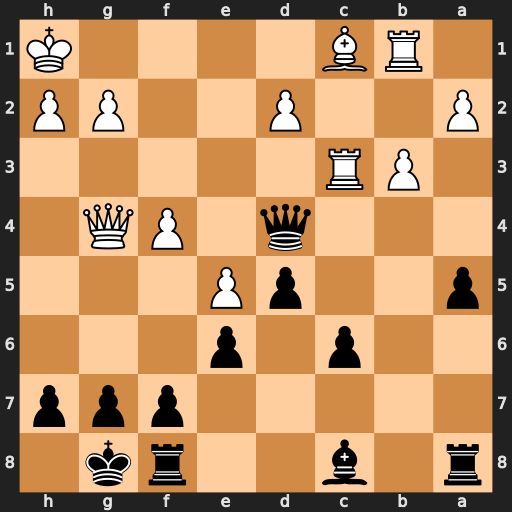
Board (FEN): r1b2rk1/5ppp/2p1p3/p2pP3/3q1PQ1/1PR5/P2P2PP/1RB4K
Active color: b
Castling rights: -
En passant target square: -
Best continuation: Qe4 Qd1 Qxb1